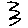
Label: zigzag